Question: How can I create disjoint classes in Jena? For instance, the classic pizza.owl example has as disjoint with , , , and several others. In Protege, this is shown as:

I've tried using <URL>:
'''
CheeseTopping.setDisjointWith(FishTopping);
...
CheeseTopping.setDisjointWith(NutTopping);
'''
but each next line overwrite the line before and in the end, its same as I write only
'''
CheeseTopping.setDisjointWith(NutTopping);
'''
How can I assert that a class is disjoint with each of a number of classes?
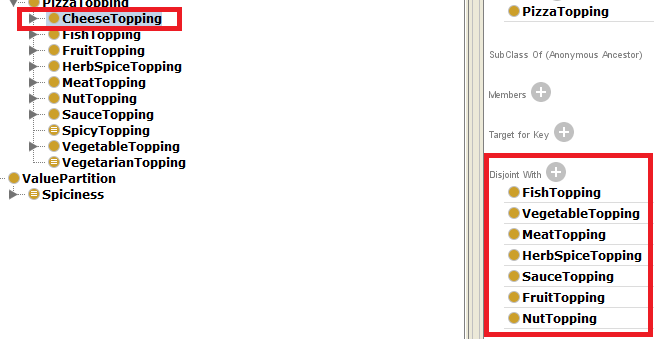
Answer: <URL>:
> Assert that this class is disjoint with the given class.
Instead of "setting" a disjoint class with setDisjointWith, you want to be "adding" a disjoint class with <URL>:
> Add a class that this class is disjoint with.
Here's sample code and output that shows how it is used:
'''
import com.hp.hpl.jena.ontology.OntClass;
import com.hp.hpl.jena.ontology.OntModel;
import com.hp.hpl.jena.ontology.OntModelSpec;
import com.hp.hpl.jena.rdf.model.ModelFactory;
public class DisjointClassesExample {
public static void main(String[] args) {
// We'll create a model and define a namespace here. In your
// actual application, you probably already have these, or they're
// already defined for you by the ontology that you're loading.
String NS = "http://stackoverflow.com/q/219<PHONE>/";
OntModel model = ModelFactory.createOntologyModel( OntModelSpec.OWL_DL_MEM );
model.setNsPrefix( "", NS );
// Let's create some classes. Then we simply use the OntClass#addDisjointWith
// method to declare that the classes are disjoint.
OntClass a = model.createClass( NS+"A" );
OntClass b = model.createClass( NS+"B" );
OntClass c = model.createClass( NS+"C" );
a.addDisjointWith( b );
a.addDisjointWith( c );
// We see the expected results in the ontology.
model.write( System.out, "RDF/XML-ABBREV" );
model.write( System.out, "TURTLE" );
}
}
'''
'''
<rdf:RDF
xmlns="http://stackoverflow.com/q/219<PHONE>/"
xmlns:rdf="http://www.w3.org/1999/02/22-rdf-syntax-ns#"
xmlns:owl="http://www.w3.org/2002/07/owl#"
xmlns:xsd="http://www.w3.org/2001/XMLSchema#"
xmlns:rdfs="http://www.w3.org/2000/01/rdf-schema#">
<owl:Class rdf:about="http://stackoverflow.com/q/219<PHONE>/B"/>
<owl:Class rdf:about="http://stackoverflow.com/q/219<PHONE>/C"/>
<owl:Class rdf:about="http://stackoverflow.com/q/219<PHONE>/A">
<owl:disjointWith rdf:resource="http://stackoverflow.com/q/219<PHONE>/C"/>
<owl:disjointWith rdf:resource="http://stackoverflow.com/q/219<PHONE>/B"/>
</owl:Class>
</rdf:RDF>
'''
'''
@prefix : <http://stackoverflow.com/q/219<PHONE>/> .
@prefix rdfs: <http://www.w3.org/2000/01/rdf-schema#> .
@prefix owl: <http://www.w3.org/2002/07/owl#> .
@prefix xsd: <http://www.w3.org/2001/XMLSchema#> .
@prefix rdf: <http://www.w3.org/1999/02/22-rdf-syntax-ns#> .
:A a owl:Class ;
owl:disjointWith :C , :B .
:C a owl:Class .
:B a owl:Class .
'''